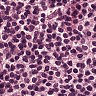
Metastatic tissue present: no